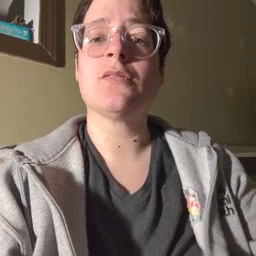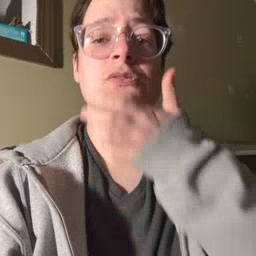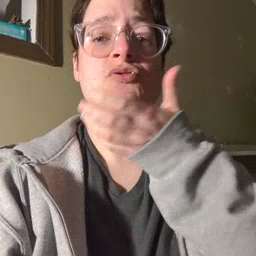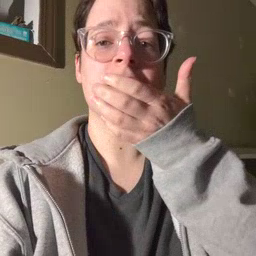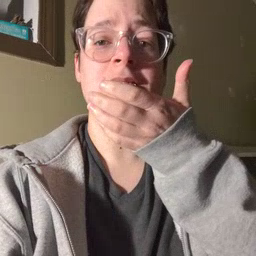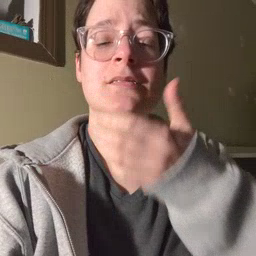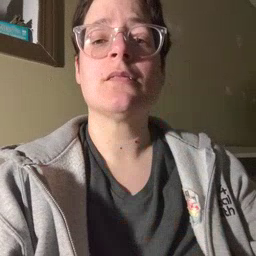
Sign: grass